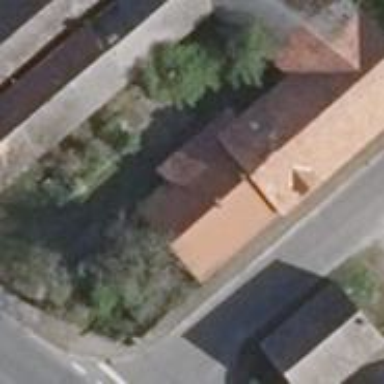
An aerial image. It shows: Grey house with flat roof.